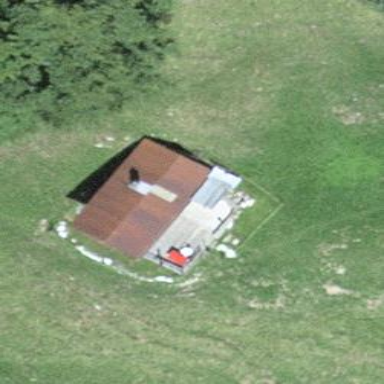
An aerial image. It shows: Cabin.